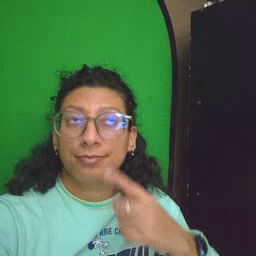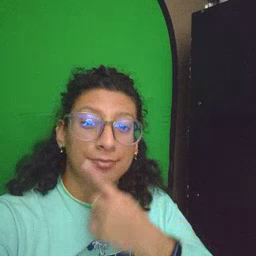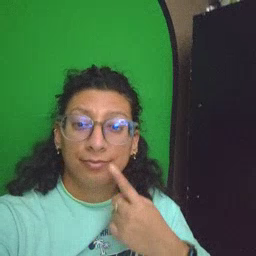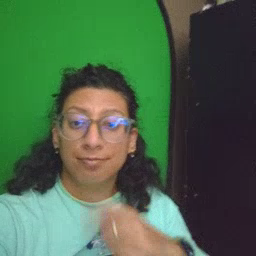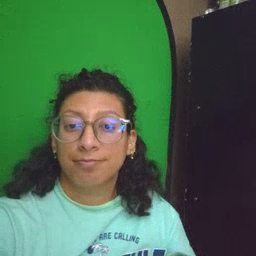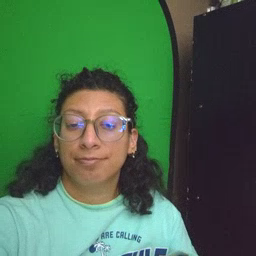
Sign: lips